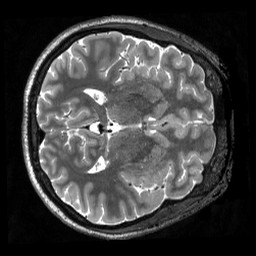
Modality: T2w
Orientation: axial
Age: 25
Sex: male
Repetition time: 3.2 s
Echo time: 0.563 s